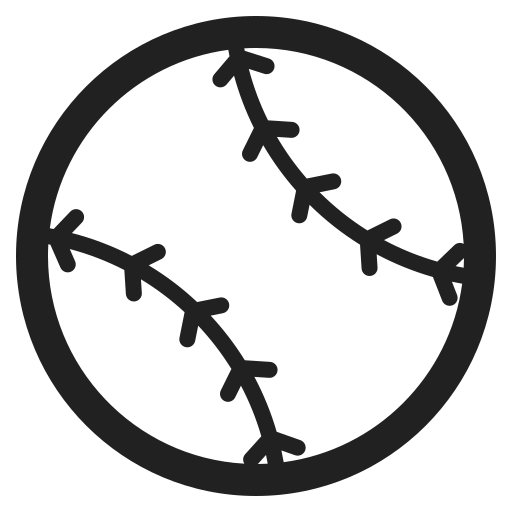
baseball high contrast